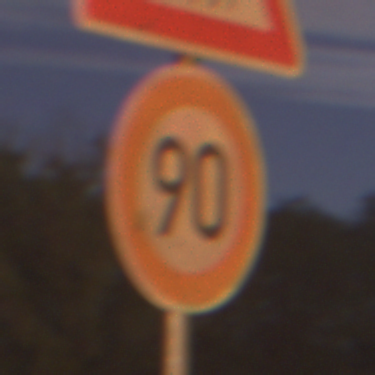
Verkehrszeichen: Geschwindigkeit90
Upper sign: ReiterRechts
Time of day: Night
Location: Outdoor (Suburban)
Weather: PartlyCloudy
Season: NotSpecified
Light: Artificial